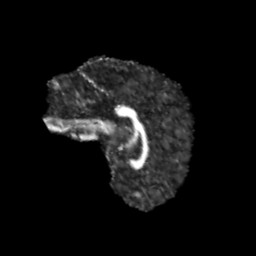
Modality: FA
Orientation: sagittal
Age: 10
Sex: female
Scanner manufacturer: siemens
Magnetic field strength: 3 T
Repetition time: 3.8 s
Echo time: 0.07 s